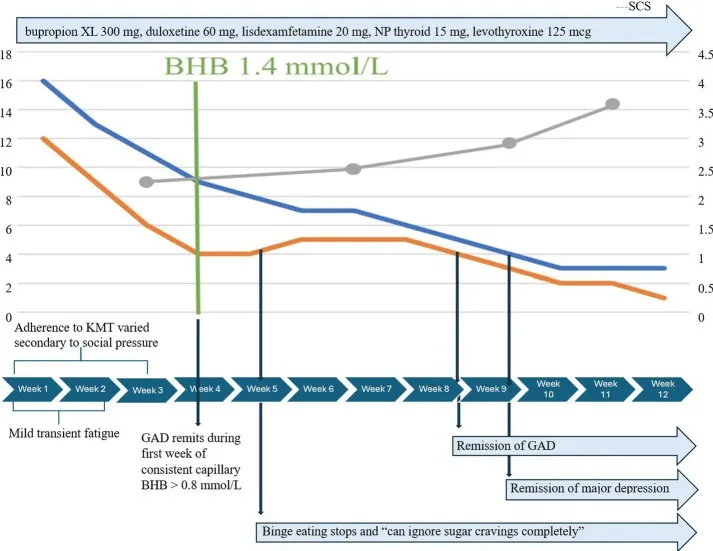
Case 3 KMT timeline.
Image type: chart (chart)